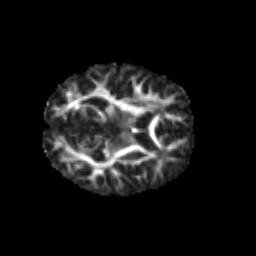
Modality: FA
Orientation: axial
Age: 7
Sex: male
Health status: healthy